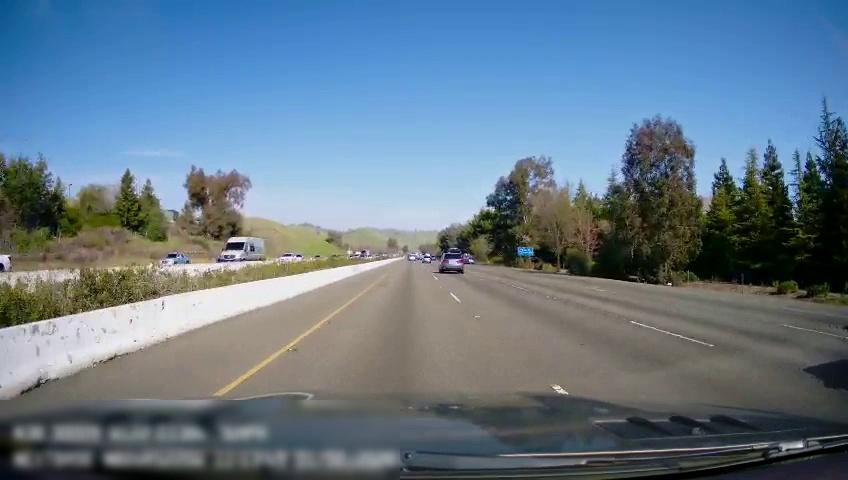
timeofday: Day
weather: Sunny
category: Drivable Space
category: Vehicles | Car
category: Vehicles | Van
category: Vehicles | Car
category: Vehicles | Car
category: Vehicles | Truck
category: Vehicles | Other LV
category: Vehicles | Other LV
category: Vehicles | SUV
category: Vehicles | SUV
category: Lanes | Current Lane
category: Lanes | Current Lane
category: Lanes | Alternate Lane
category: Lanes | Alternate Lane
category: Traffic | Signs